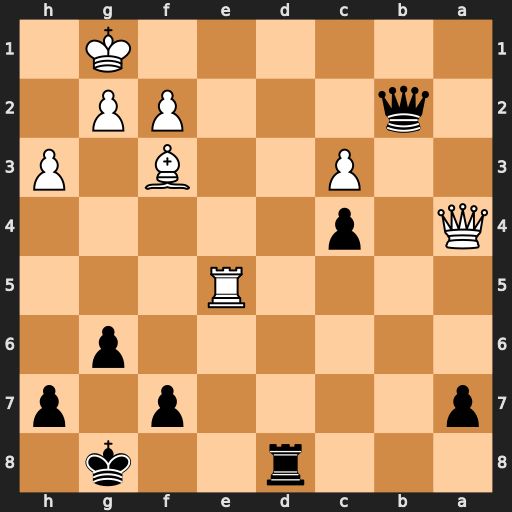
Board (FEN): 3r2k1/p4p1p/6p1/4R3/Q1p5/2P2B1P/1q3PP1/6K1
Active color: b
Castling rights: -
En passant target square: -
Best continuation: Qc1+ Kh2 Qf4+